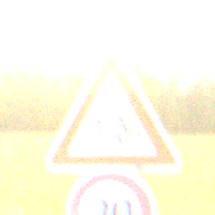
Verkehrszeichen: RadverkehrRechts
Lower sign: Geschwindigkeit20
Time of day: SunriseSunset
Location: Outdoor (Nature)
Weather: PartlyCloudy
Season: NotSpecified
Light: Natural